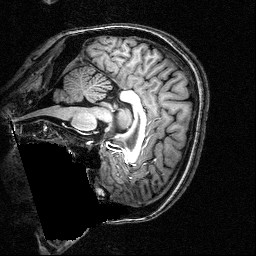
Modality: T1w
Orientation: sagittal
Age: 35
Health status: healthy
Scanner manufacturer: siemens
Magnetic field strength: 3 T
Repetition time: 2.5 s
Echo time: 0.00393 s